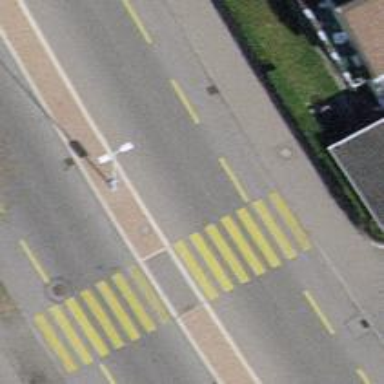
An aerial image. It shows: Marked road crossing.